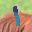
Label: 1